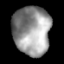
Tissue: lung
Cell type: Epithelial cells
Senescence score: 0.2333
Nuclear area (px): 1793
Mean DAPI intensity: 150.66